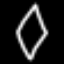
Label: diamond